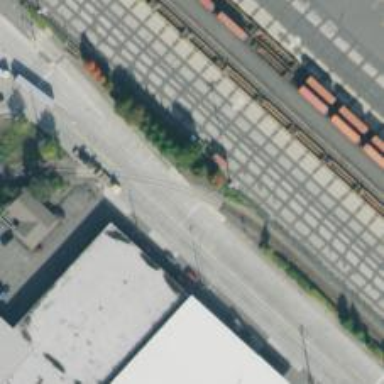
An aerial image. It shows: Railway crossing.